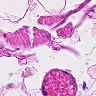
Metastatic tissue present: no